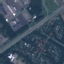
Land use / land cover class: Highway